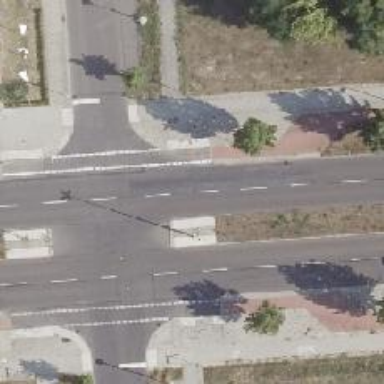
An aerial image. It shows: Tertiary road with asphalt surface. Street-side parking available on the right side.